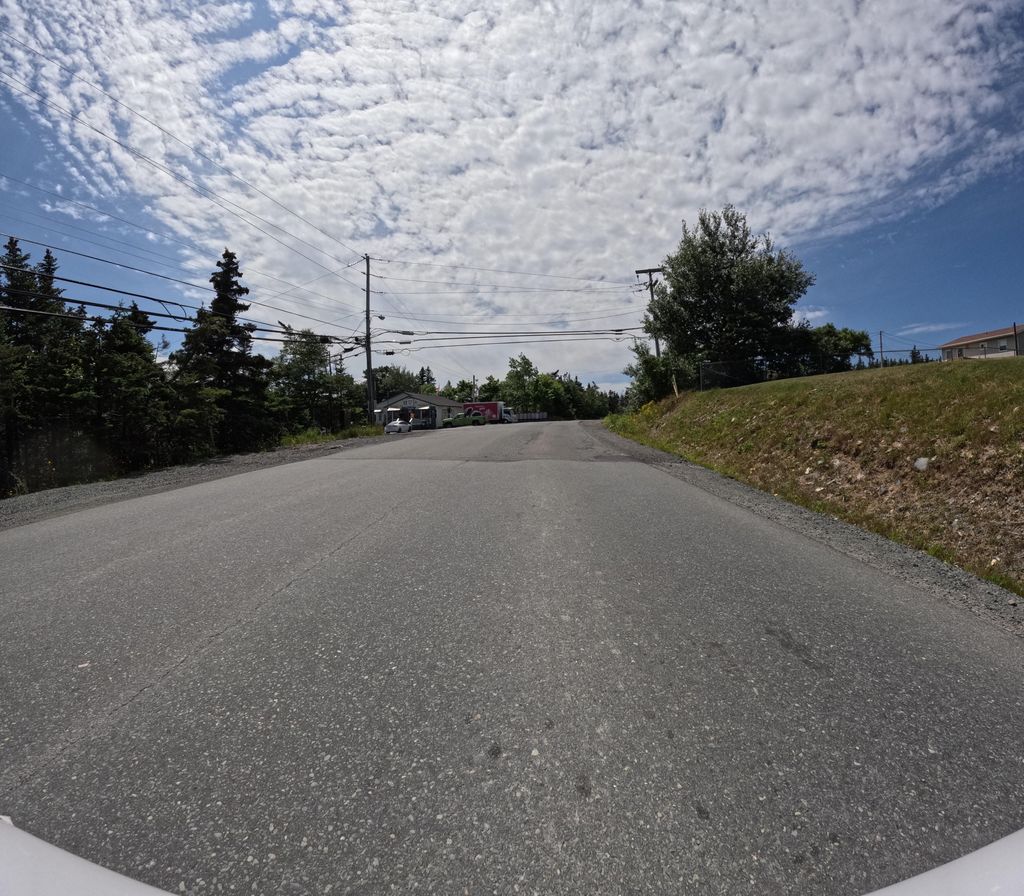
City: st_johns